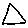
Label: triangle